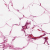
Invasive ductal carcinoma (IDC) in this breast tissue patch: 0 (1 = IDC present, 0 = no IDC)